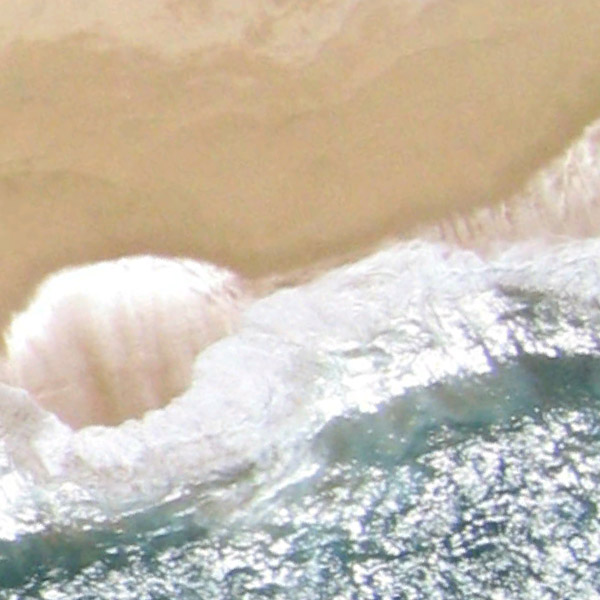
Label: Beach